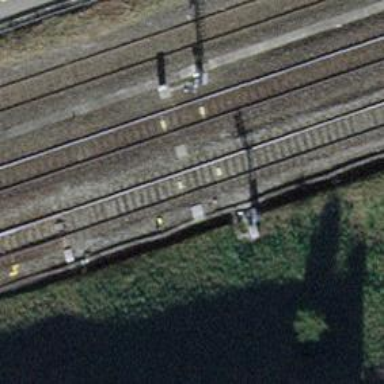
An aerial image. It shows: Railway signal.